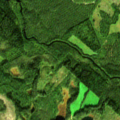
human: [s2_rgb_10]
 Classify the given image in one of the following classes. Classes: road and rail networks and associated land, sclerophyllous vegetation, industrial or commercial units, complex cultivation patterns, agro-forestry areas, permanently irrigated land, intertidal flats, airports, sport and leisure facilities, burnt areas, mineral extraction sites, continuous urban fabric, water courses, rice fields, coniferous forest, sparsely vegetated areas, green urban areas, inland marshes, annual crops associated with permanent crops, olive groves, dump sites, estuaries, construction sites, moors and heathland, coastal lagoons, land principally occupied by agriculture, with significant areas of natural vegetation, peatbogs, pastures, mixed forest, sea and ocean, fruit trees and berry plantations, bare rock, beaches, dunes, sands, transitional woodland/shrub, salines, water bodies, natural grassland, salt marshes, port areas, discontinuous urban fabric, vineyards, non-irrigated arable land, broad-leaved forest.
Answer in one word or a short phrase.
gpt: land principally occupied by agriculture, with significant areas of natural vegetation, coniferous forest, transitional woodland/shrub